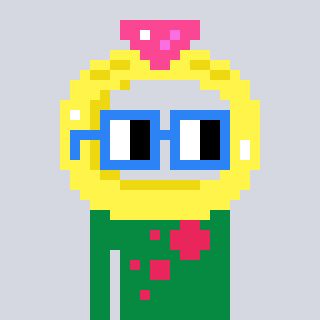
a pixel art character with square blue glasses, a ring-shaped head and a green-colored body on a cool background